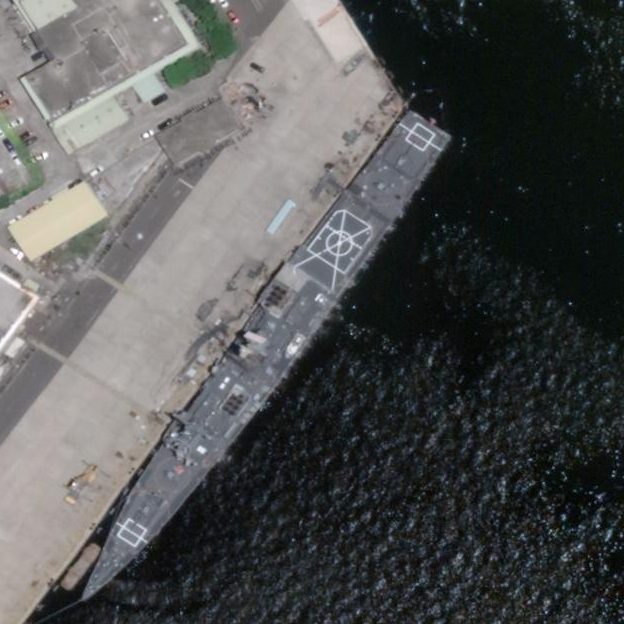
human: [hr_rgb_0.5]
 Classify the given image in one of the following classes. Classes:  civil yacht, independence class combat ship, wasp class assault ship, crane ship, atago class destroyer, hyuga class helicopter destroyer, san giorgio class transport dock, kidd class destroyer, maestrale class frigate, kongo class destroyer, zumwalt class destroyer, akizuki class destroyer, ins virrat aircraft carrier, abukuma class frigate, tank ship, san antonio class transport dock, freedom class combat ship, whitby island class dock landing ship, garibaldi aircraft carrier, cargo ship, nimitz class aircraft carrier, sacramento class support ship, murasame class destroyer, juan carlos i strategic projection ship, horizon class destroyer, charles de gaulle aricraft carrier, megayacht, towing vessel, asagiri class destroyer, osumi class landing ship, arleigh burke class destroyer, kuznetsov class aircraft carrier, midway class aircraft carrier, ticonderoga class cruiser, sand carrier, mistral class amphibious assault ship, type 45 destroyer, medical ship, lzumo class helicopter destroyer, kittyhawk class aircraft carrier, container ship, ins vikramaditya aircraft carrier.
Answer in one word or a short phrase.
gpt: Kidd class destroyer